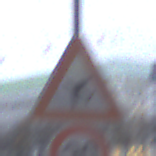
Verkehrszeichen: FlugbetriebRechts
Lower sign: Geschwindigkeit30
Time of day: MorningAfternoon
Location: Outdoor (Urban)
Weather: Overcast
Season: NotSpecified
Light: Natural